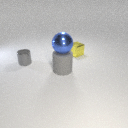
small yellow metal cube to the right of large gray rubber cylinder